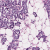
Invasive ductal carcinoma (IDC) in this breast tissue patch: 1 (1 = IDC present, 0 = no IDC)